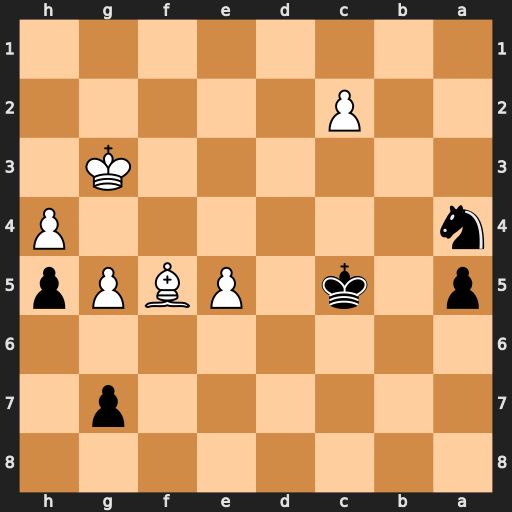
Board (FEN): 8/6p1/8/p1k1PBPp/n6P/6K1/2P5/8
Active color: b
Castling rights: -
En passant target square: -
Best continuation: Nc3 Bd7 a4